Interaction volume radius: 10 \u00c5
Interaction volume height: 25 \u00c5
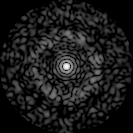
Disorder parameter: 0.8271